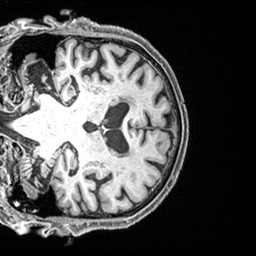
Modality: T1w
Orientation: coronal
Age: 80
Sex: male
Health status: healthy
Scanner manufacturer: siemens
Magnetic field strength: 3 T
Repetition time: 2.4 s
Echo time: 0.00217 s